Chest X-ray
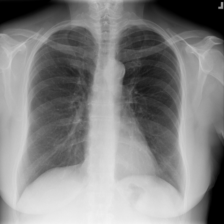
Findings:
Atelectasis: negative
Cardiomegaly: negative
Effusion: negative
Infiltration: negative
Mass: negative
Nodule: negative
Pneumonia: negative
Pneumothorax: negative
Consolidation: negative
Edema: negative
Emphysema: negative
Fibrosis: negative
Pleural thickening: negative
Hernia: negative